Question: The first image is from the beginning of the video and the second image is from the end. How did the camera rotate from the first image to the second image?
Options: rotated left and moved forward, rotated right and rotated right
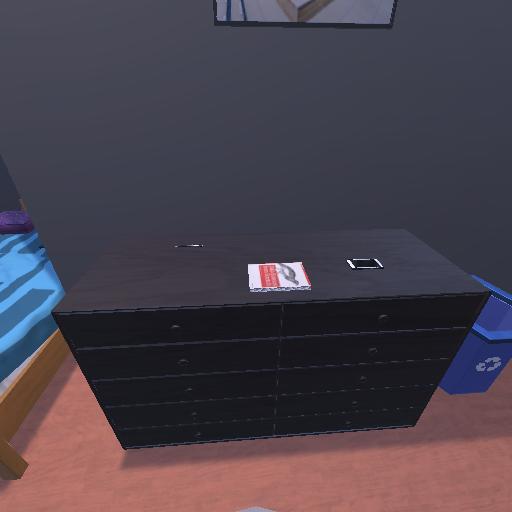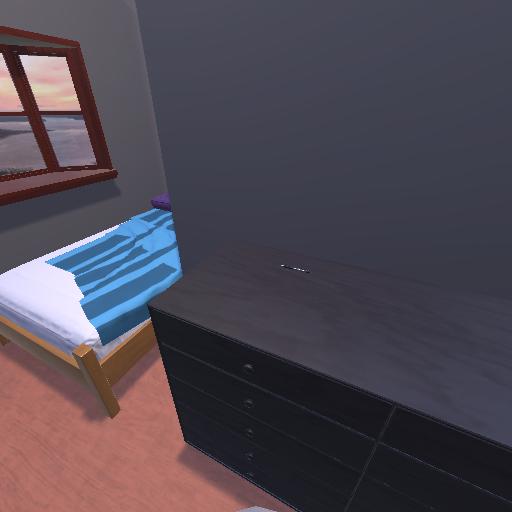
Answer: rotated left and moved forward